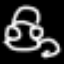
Label: frog